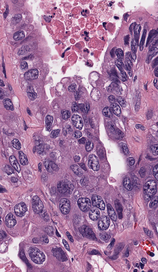
Tumor epithelial tissue: yes
Tumor-associated stroma tissue: yes
Normal tissue: no